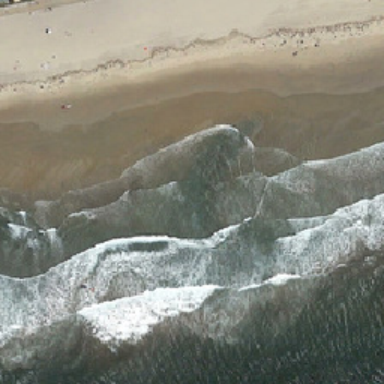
The waves rushed to the shore .